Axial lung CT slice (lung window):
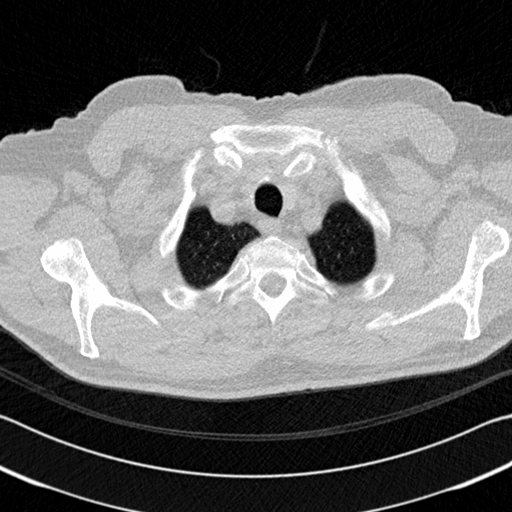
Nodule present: no